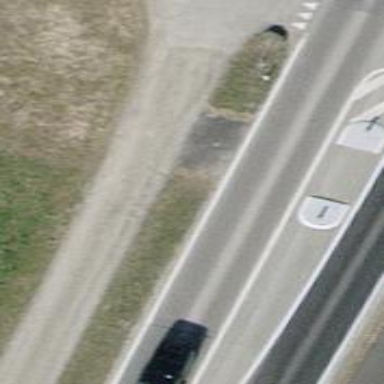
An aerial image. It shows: Kerb serving as barrier.